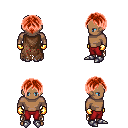
a pixel art fantasy rpg character, male body template, human, dark skin, brown tattered cape, red pants, red parted hairstyle, gold gloves, metal boots, four views (front, back, left, right), 2x2 character sprite sheet, small pixel art, hard edges, no anti-aliasing